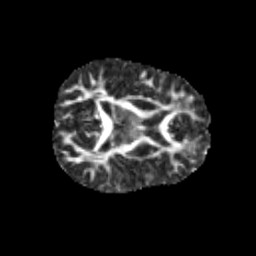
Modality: FA
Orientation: axial
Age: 9
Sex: male
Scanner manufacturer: siemens
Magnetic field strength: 3 T
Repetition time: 3.8 s
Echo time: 0.07 s